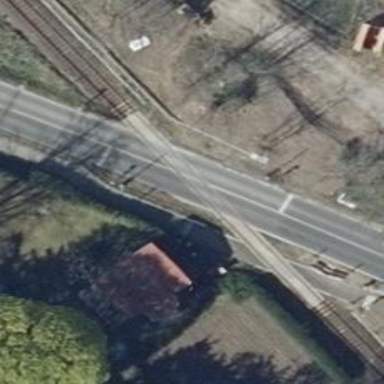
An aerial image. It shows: Level crossing along the railway.